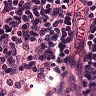
Metastatic tissue present: no